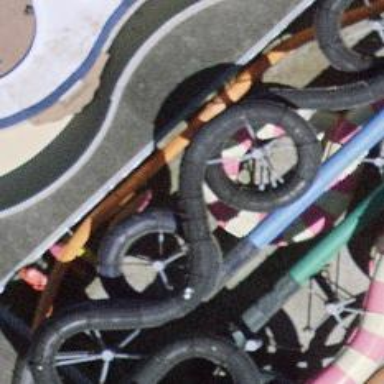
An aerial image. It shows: Water slide attraction.